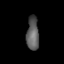
Tissue: skin
Cell type: Epithelial cells
Senescence score: 0.2178
Nuclear area (px): 397
Mean DAPI intensity: 93.469